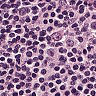
Metastatic tissue present: no